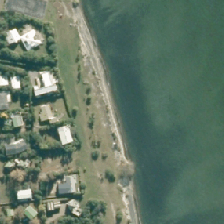
Land cover: urban_parkland